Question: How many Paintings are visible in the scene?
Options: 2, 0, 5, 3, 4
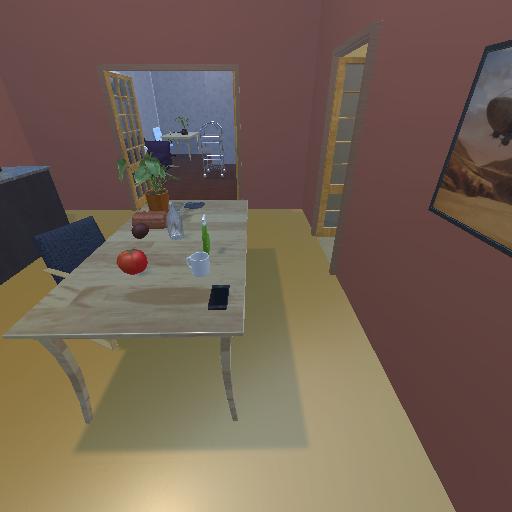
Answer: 2